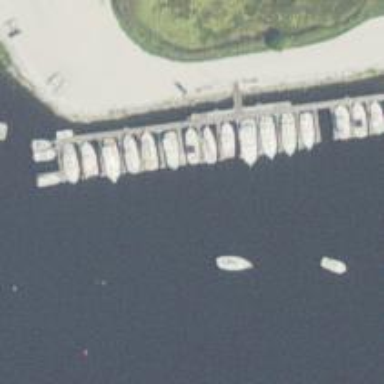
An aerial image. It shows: Man-made pier.